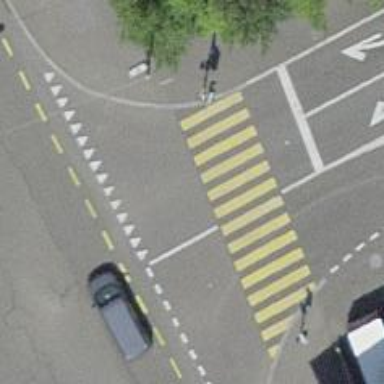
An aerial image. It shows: Footway crossing equipped with traffic signals.